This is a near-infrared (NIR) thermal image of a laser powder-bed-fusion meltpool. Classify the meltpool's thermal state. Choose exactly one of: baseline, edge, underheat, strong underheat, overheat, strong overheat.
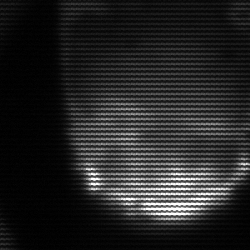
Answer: edge